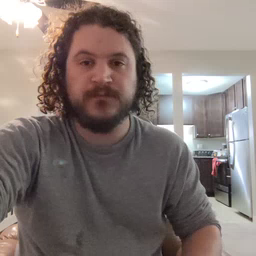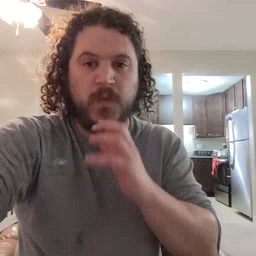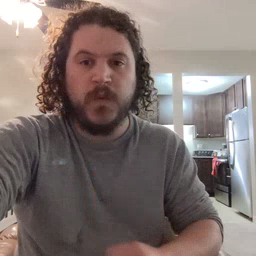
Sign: old